Here is the wavelet time-frequency representation (scalogram) of a rolling-element bearing's vibration measurement. What is the most likely bearing condition (normal, inner_race, outer_race, ball)?
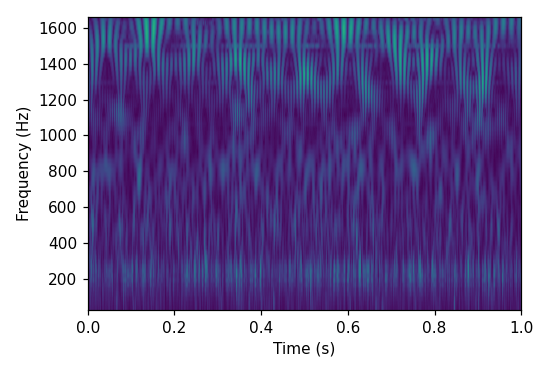
Answer: normal